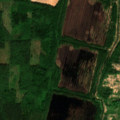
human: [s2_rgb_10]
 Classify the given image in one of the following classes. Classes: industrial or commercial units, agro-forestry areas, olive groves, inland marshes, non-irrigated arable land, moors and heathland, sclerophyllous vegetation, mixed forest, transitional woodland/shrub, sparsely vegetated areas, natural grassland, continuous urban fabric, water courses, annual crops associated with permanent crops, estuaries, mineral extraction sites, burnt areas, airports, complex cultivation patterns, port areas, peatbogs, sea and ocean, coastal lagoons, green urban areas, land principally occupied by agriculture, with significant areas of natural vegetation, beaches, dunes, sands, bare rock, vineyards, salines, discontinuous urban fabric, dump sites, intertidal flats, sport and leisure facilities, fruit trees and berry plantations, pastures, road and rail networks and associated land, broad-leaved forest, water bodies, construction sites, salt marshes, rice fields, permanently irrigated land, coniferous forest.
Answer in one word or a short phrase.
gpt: non-irrigated arable land, broad-leaved forest, coniferous forest, transitional woodland/shrub, peatbogs